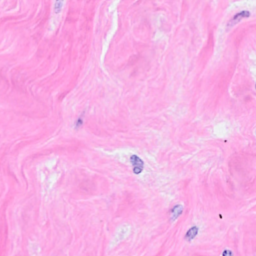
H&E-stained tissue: Breast